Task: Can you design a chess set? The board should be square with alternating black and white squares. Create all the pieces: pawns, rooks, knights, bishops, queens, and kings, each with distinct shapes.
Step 1198:
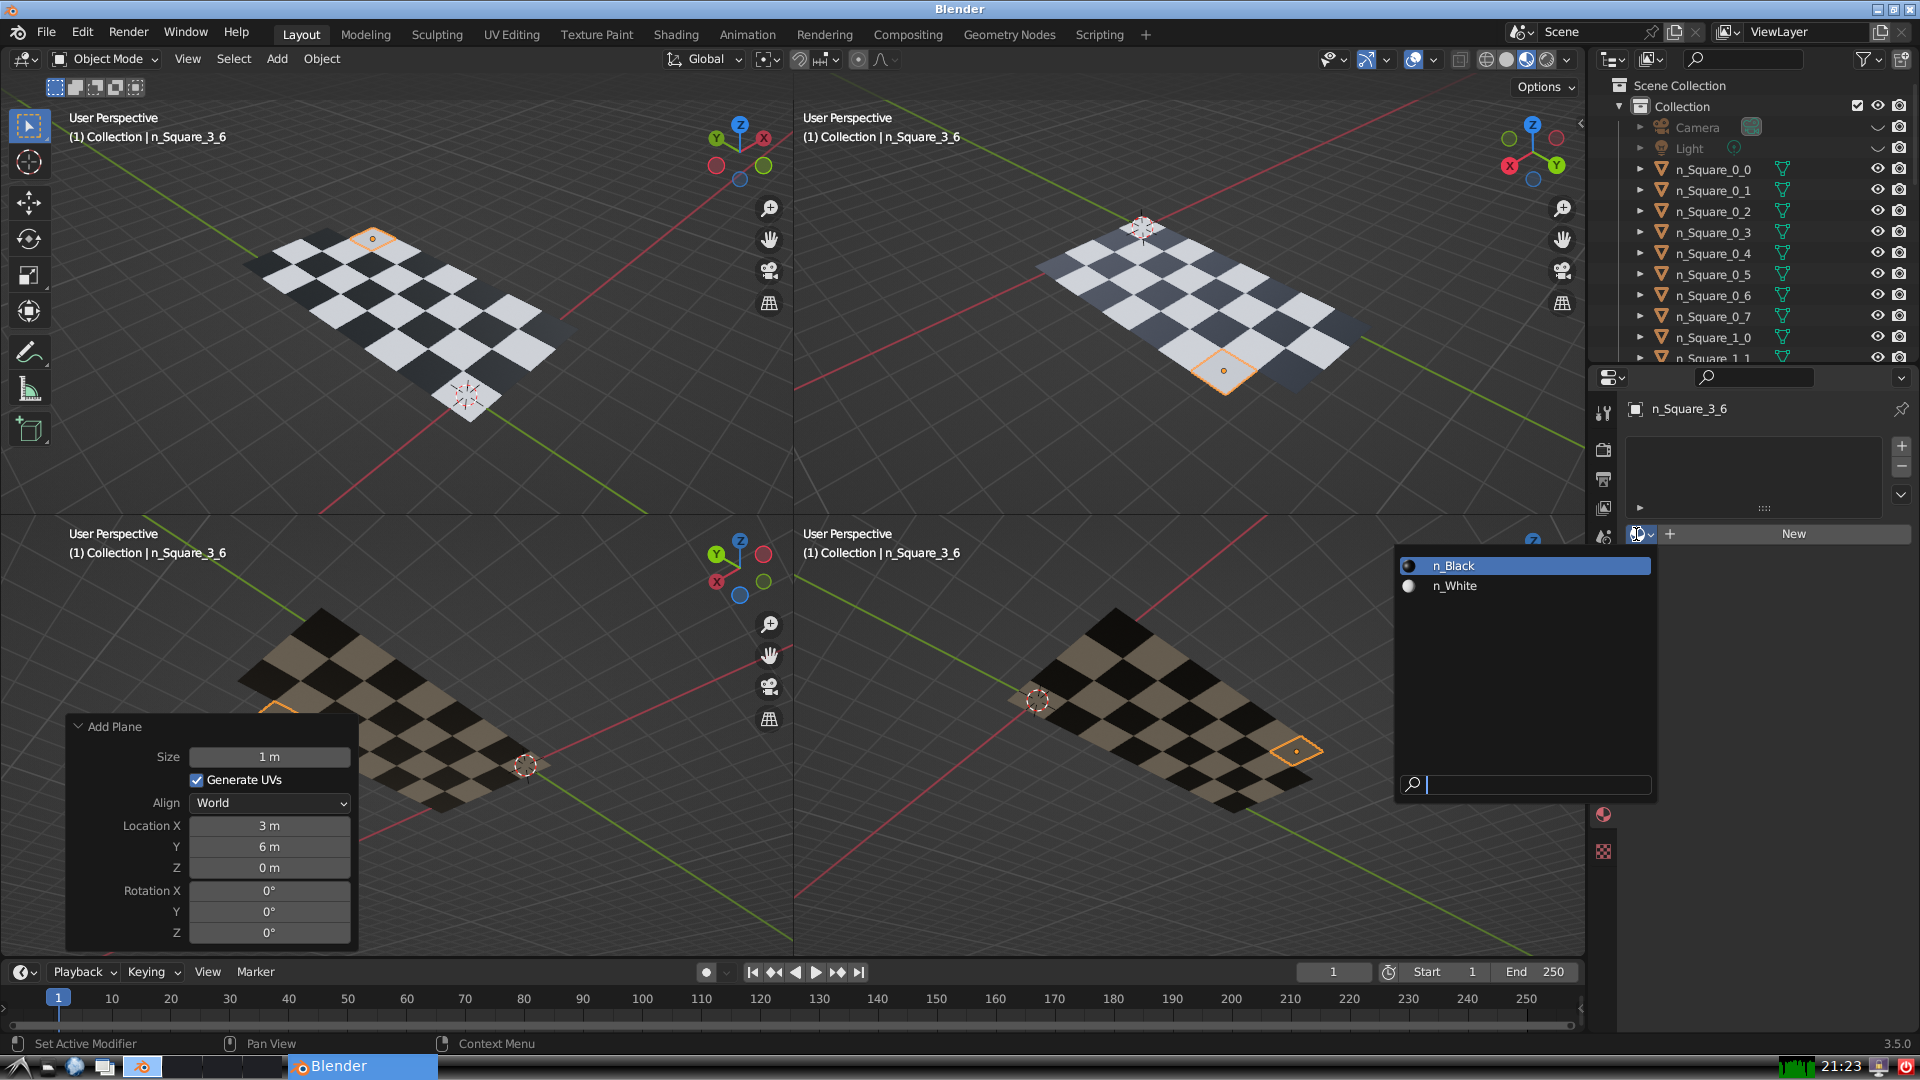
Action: input_text: n_Black